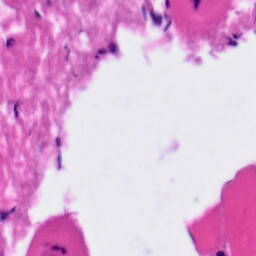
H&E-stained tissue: Tonsil